Field crop: maize
Growth stage: 1
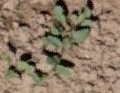
Species: convolvulus